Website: apple
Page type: address-validator
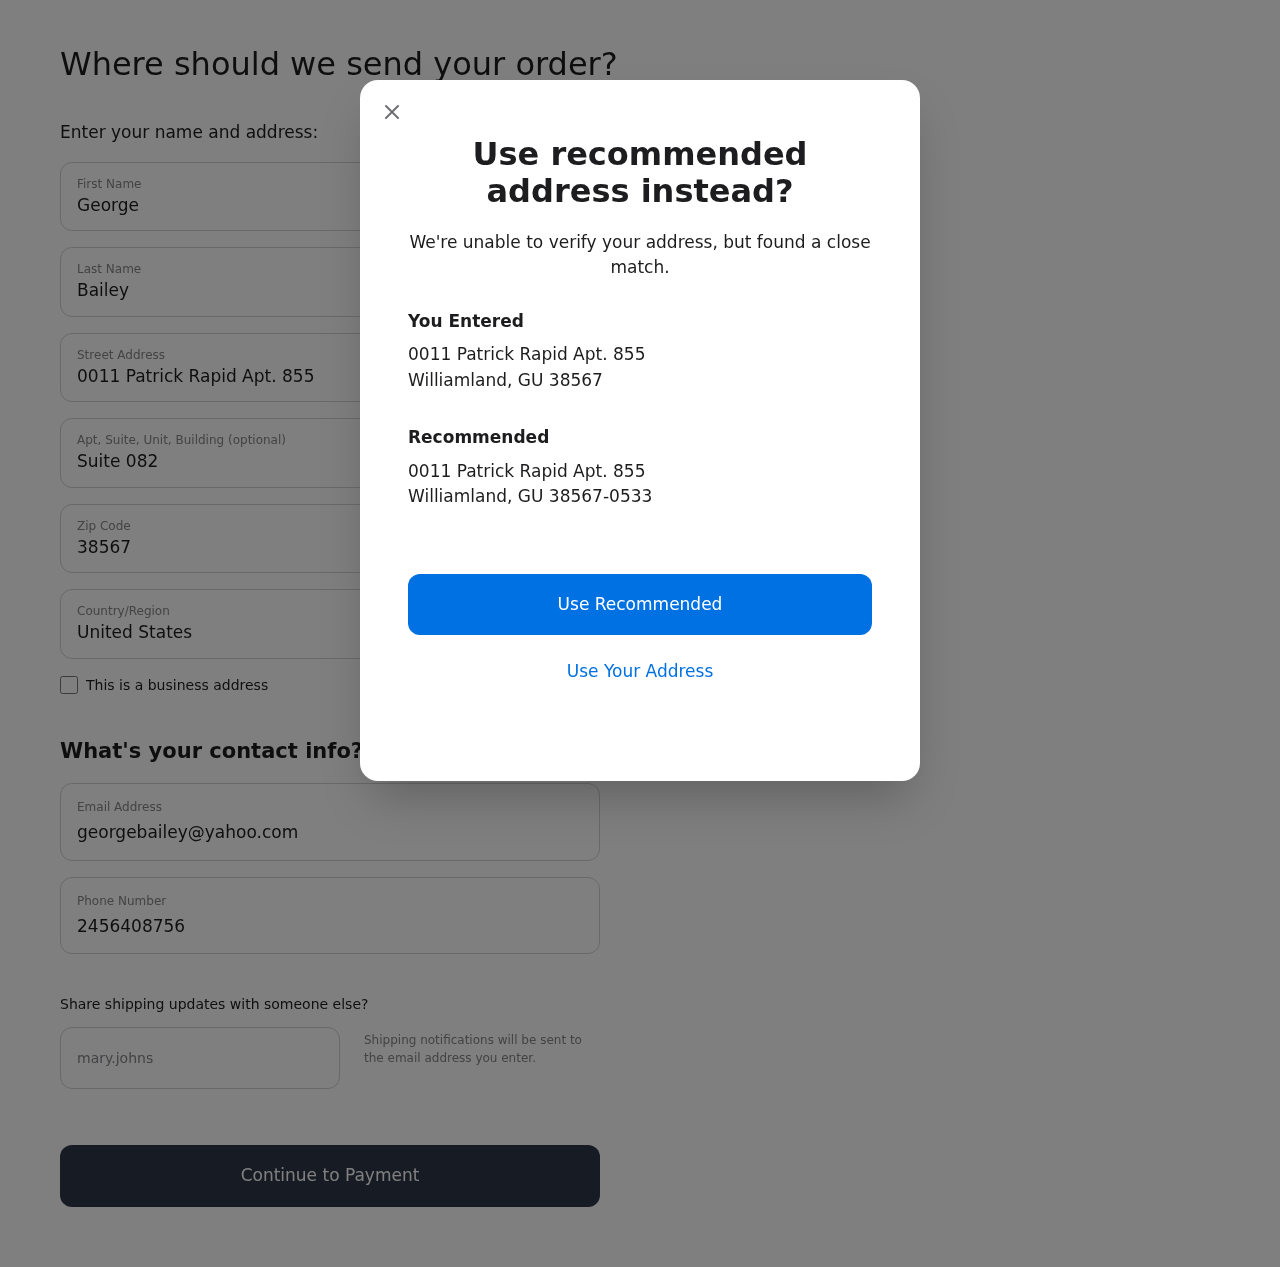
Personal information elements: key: PII_CITY
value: Williamland
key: PII_COUNTRY
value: United States
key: PII_EMAIL
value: georgebailey@yahoo.com
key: PII_FIRSTNAME
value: George
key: PII_GIFT_EMAIL
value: mary.johnson@yahoo.com
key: PII_LASTNAME
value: Bailey
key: PII_PHONE
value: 2456408756
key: PII_POSTCODE
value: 38567
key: PII_POSTCODE_FULL
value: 38567-0533
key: PII_STATE_ABBR
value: GU
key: PII_STREET
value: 0011 Patrick Rapid Apt. 855
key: PII_STREET2
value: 0011 Patrick Rapid Apt. 855
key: PII_STREET2
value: Suite 082
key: PII_CITY2
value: Williamland
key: PII_STATE_ABBR2
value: GU